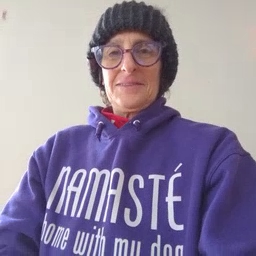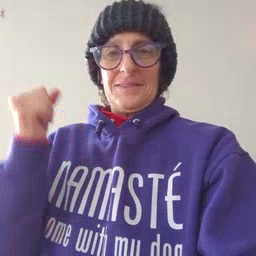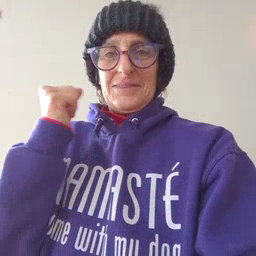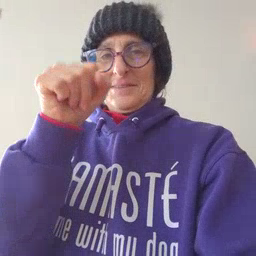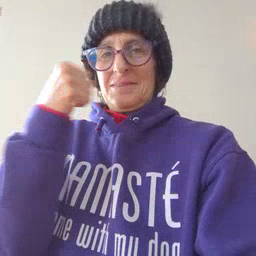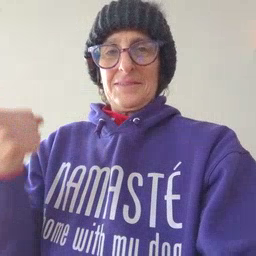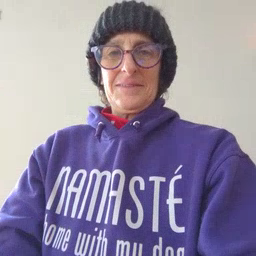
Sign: refrigerator